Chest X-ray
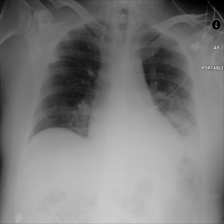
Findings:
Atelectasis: positive
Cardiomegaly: negative
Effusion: negative
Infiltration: positive
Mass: negative
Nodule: negative
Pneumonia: negative
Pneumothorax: negative
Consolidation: positive
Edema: negative
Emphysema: negative
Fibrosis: negative
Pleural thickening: negative
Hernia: negative